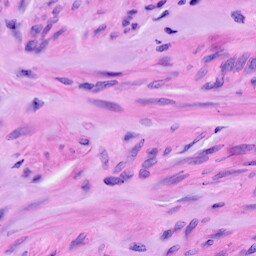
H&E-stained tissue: Ovarian